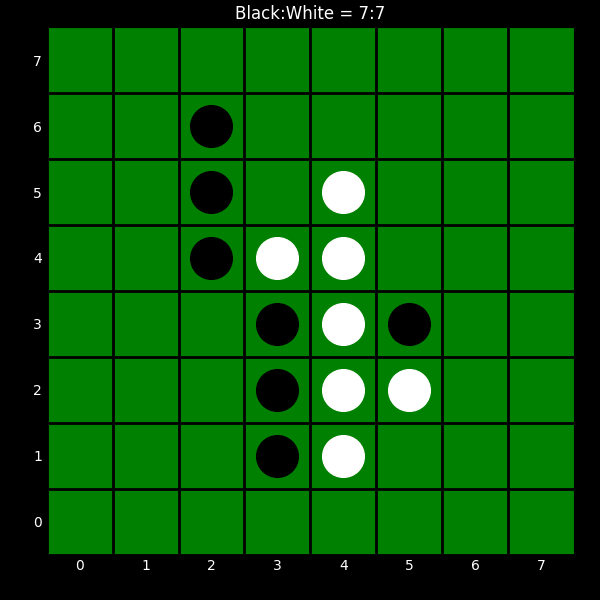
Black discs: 7
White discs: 7